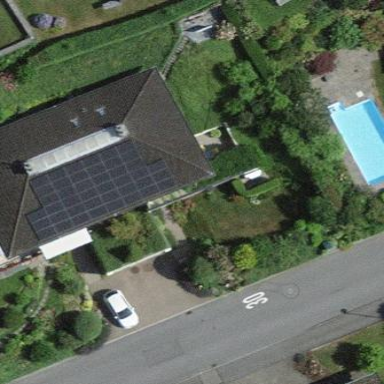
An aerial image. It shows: Solar power generator.